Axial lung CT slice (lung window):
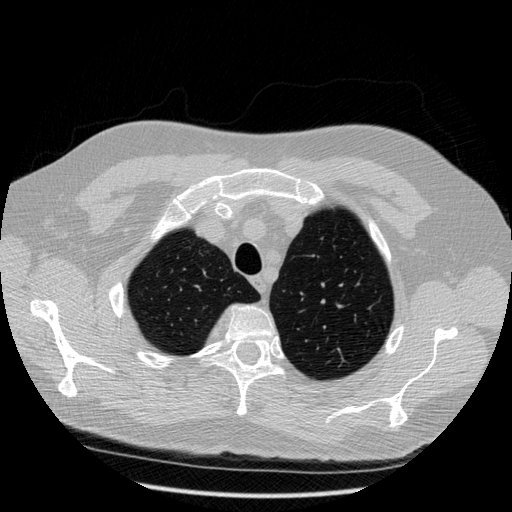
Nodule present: no